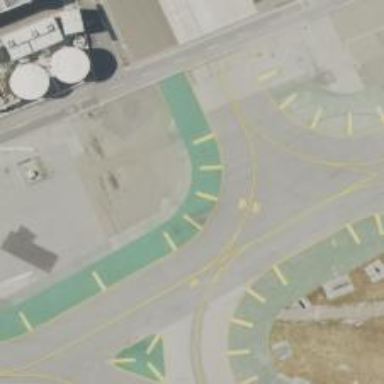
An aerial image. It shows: Image of taxiway at airport.